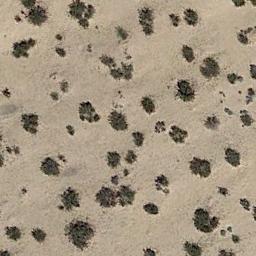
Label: chaparral